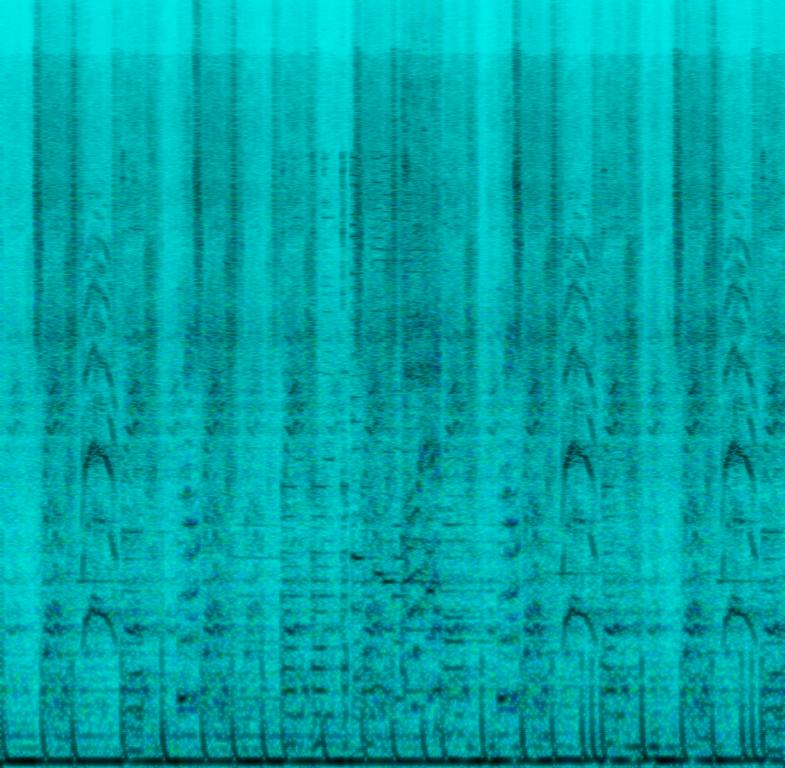
This is a sped-up trap remix of an R&B music piece. There is a female vocalist singing melodically with her vocal sample used in beat repeats. There is a hollering sample added alongside it. The beat has a strong synth bass with a repeating acoustic guitar sample playing every now and then. The electronic drum beat is slightly fast-paced and filled with cicada hi-hats. The atmosphere is loud and upbeat. This piece could be used as an accompaniment piece at a modern break dance course. It could also be played at nightclubs.